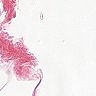
Metastatic tissue present: no